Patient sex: M
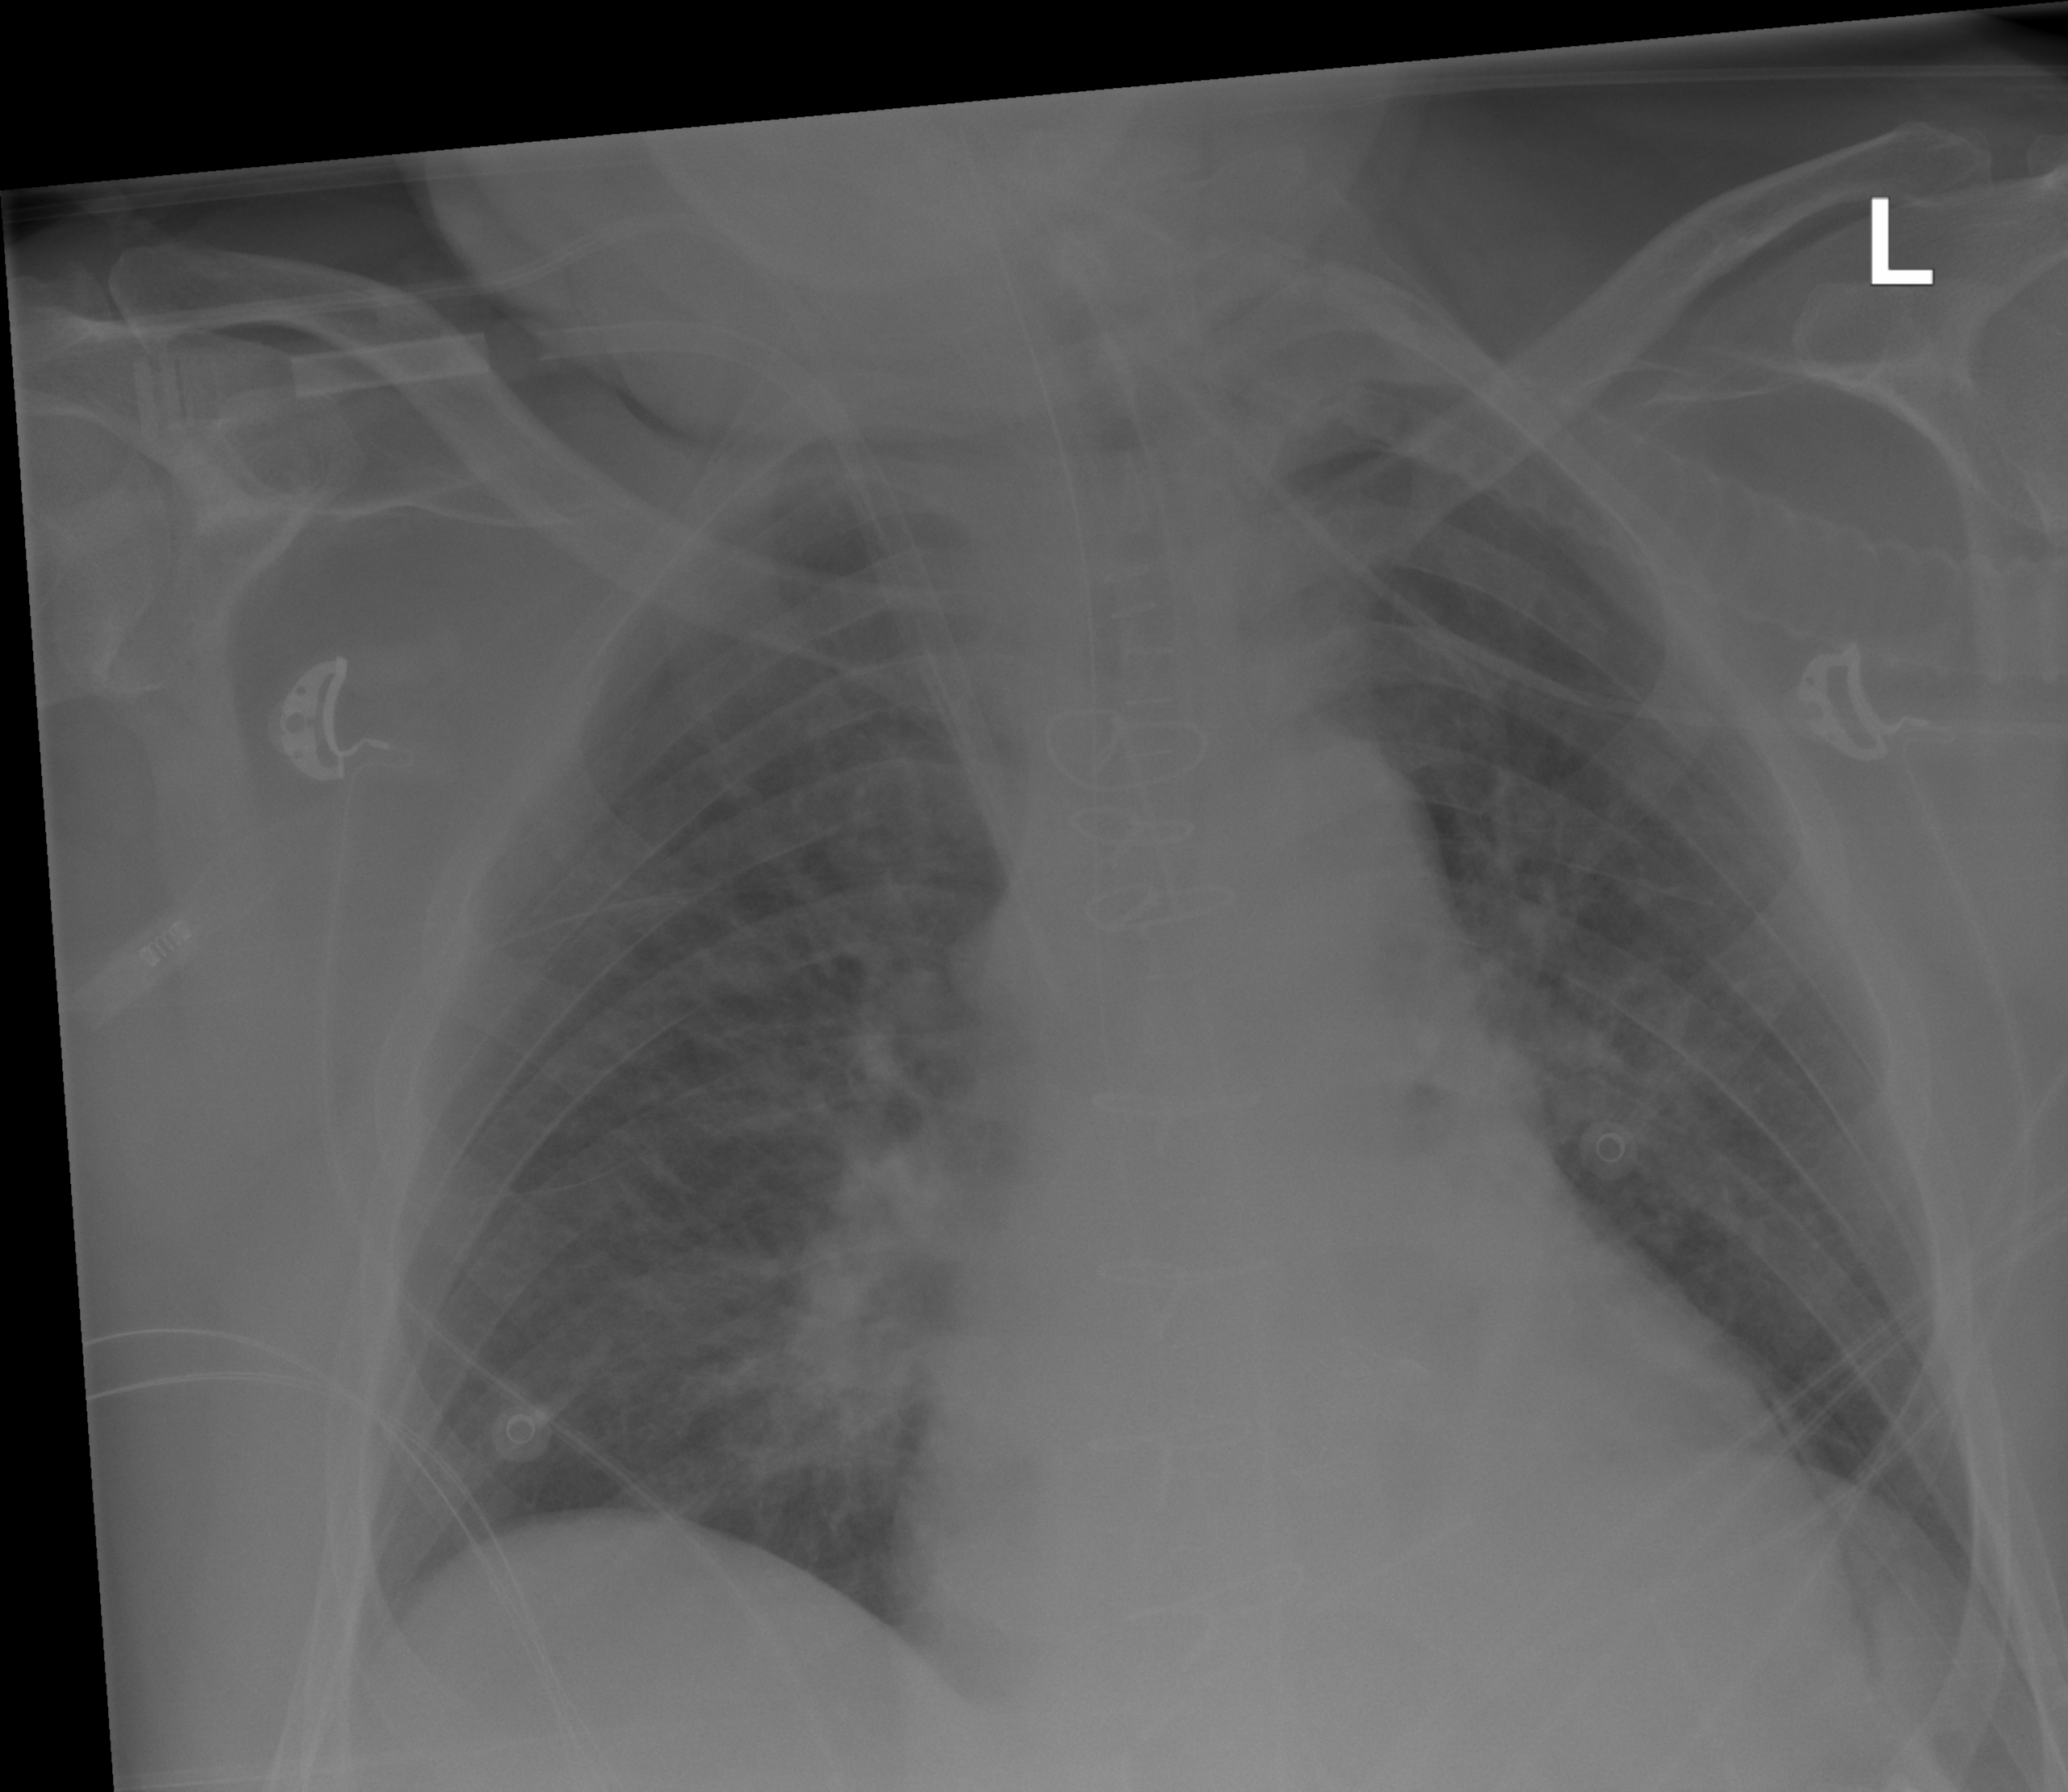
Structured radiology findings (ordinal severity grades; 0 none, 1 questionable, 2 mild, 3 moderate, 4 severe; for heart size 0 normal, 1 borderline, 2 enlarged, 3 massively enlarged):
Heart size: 2
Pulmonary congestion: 0
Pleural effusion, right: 0
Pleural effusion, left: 0
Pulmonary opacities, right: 0
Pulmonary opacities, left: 0
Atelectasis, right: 0
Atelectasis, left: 0